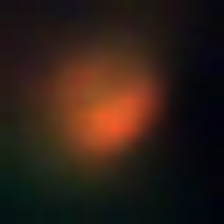
Taxon: NanoPlankton
Group: Other